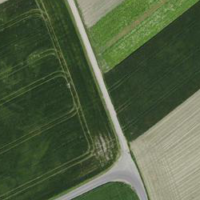
EUNIS habitat code: 52
Species observed at this site:
Lamium galeobdolon